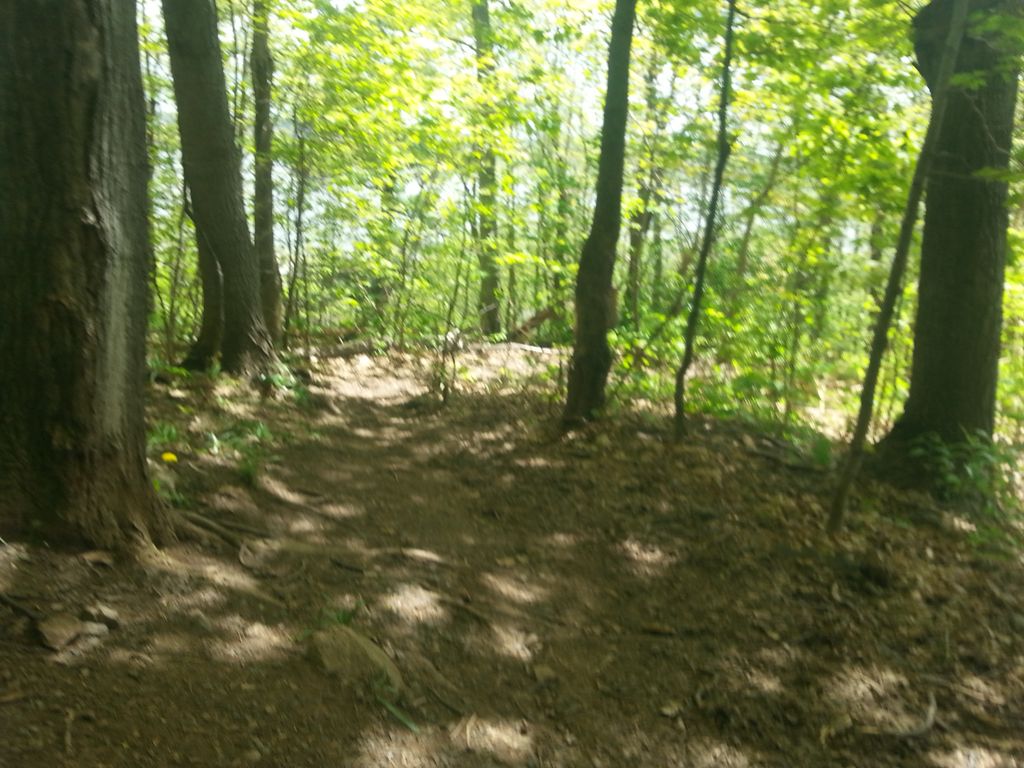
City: quebec_city